Field crop: tomato
Growth stage: 1
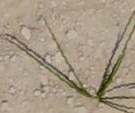
Species: cyperus